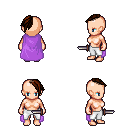
a pixel art fantasy rpg character, female body template, human, light skin, lavender cape, white pants, brown long mohawk hairstyle, dagger, four views (front, back, left, right), 2x2 character sprite sheet, small pixel art, hard edges, no anti-aliasing